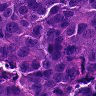
Metastatic tissue present: yes